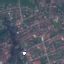
Label: Residential